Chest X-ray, PA view. Patient: 66 years old, sex F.
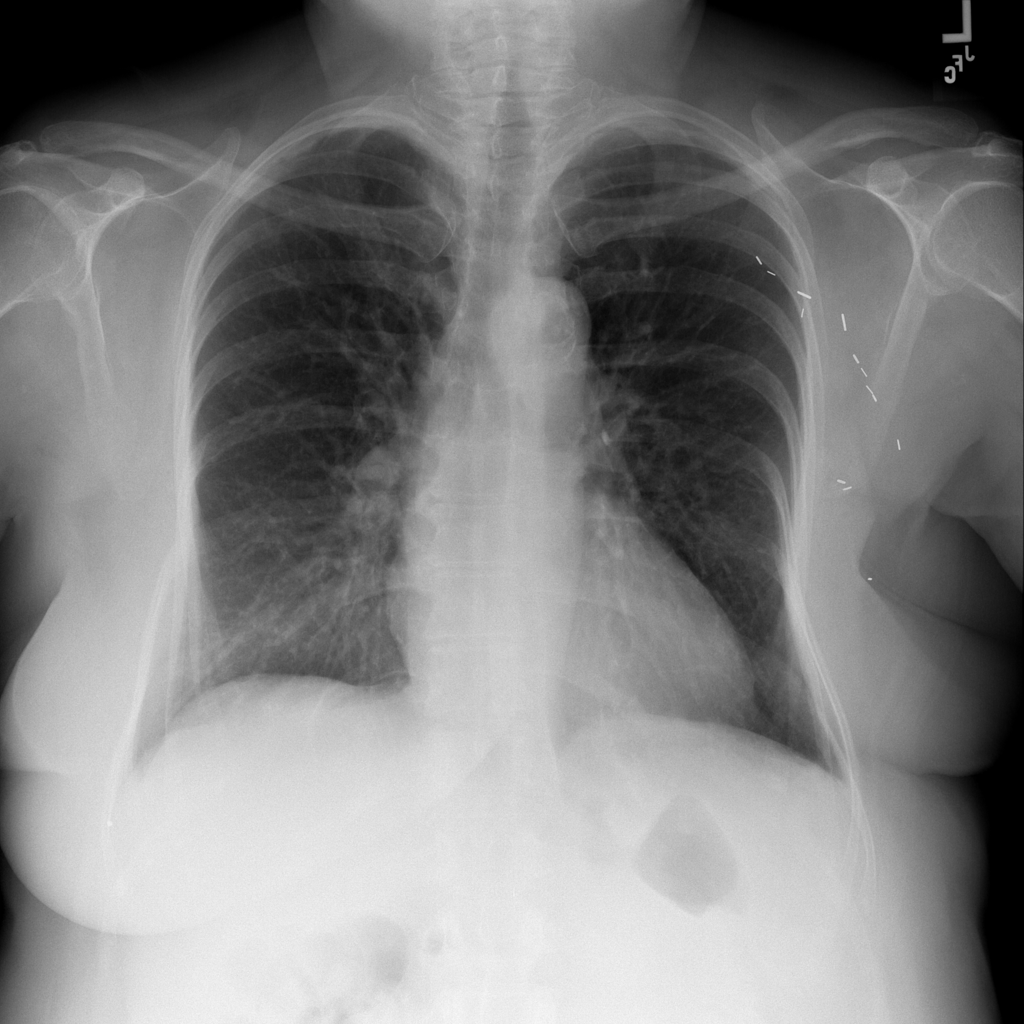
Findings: Cardiomegaly, Consolidation, Effusion